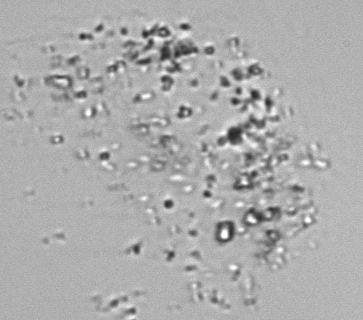
Label: Phaeocystis